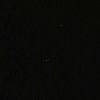
Label: space